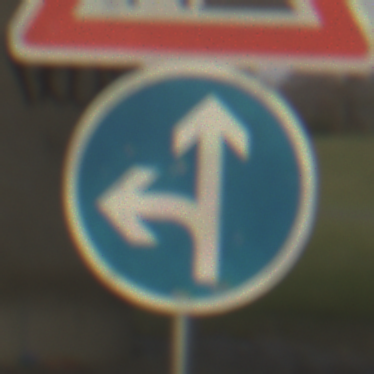
Verkehrszeichen: VorgeschriebeneFahrtrichtungGeradeausOderLinks
Zusatzzeichen oben: Arbeitsstelle
Umgebung: Outdoor, Suburban
Tageszeit: SunriseSunset
Wetter: PartlyCloudy
Licht: Natural
Jahreszeit: NotSpecified
Kontrast: MediumContrast